Question: I'm making jpeg encoder in C++. I successfully create Huffman tree, but how do I generate huffman codes from tree? One way I tried was to assign 0 to left branch and 1 to right branch, just like in the picture, but there is a problem in this approach, because one element will be coded with all ones (like sibol E in picture bellow which is coded with 11), but jpeg standard doesn't allow huffman codes with all ones.

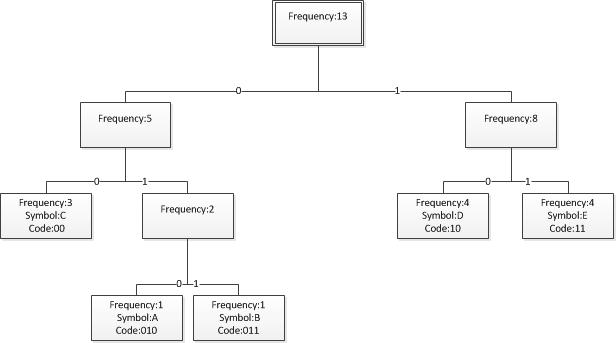
Answer: JPEG is using a fixed tree based on statistics. So you'll never get an optimal code. The fixed tree has to be used because it is the only way of distributing the Huffman tree in an efficient way (otherwise you would have to keep the tree within the file and this makes the file much bigger). I assume the tree is described within the standard documents.